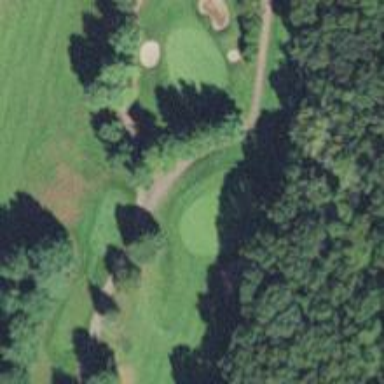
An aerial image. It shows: Service road used as golf cart path.